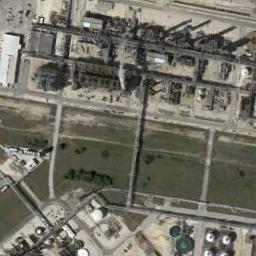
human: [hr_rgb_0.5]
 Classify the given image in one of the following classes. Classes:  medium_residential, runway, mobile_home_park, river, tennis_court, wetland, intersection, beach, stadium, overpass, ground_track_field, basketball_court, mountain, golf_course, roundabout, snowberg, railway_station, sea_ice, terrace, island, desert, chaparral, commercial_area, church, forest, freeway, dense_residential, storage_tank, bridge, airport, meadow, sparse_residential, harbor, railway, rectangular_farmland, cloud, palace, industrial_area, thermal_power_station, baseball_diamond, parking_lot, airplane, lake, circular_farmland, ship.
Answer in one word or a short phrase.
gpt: industrial_area